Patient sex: M
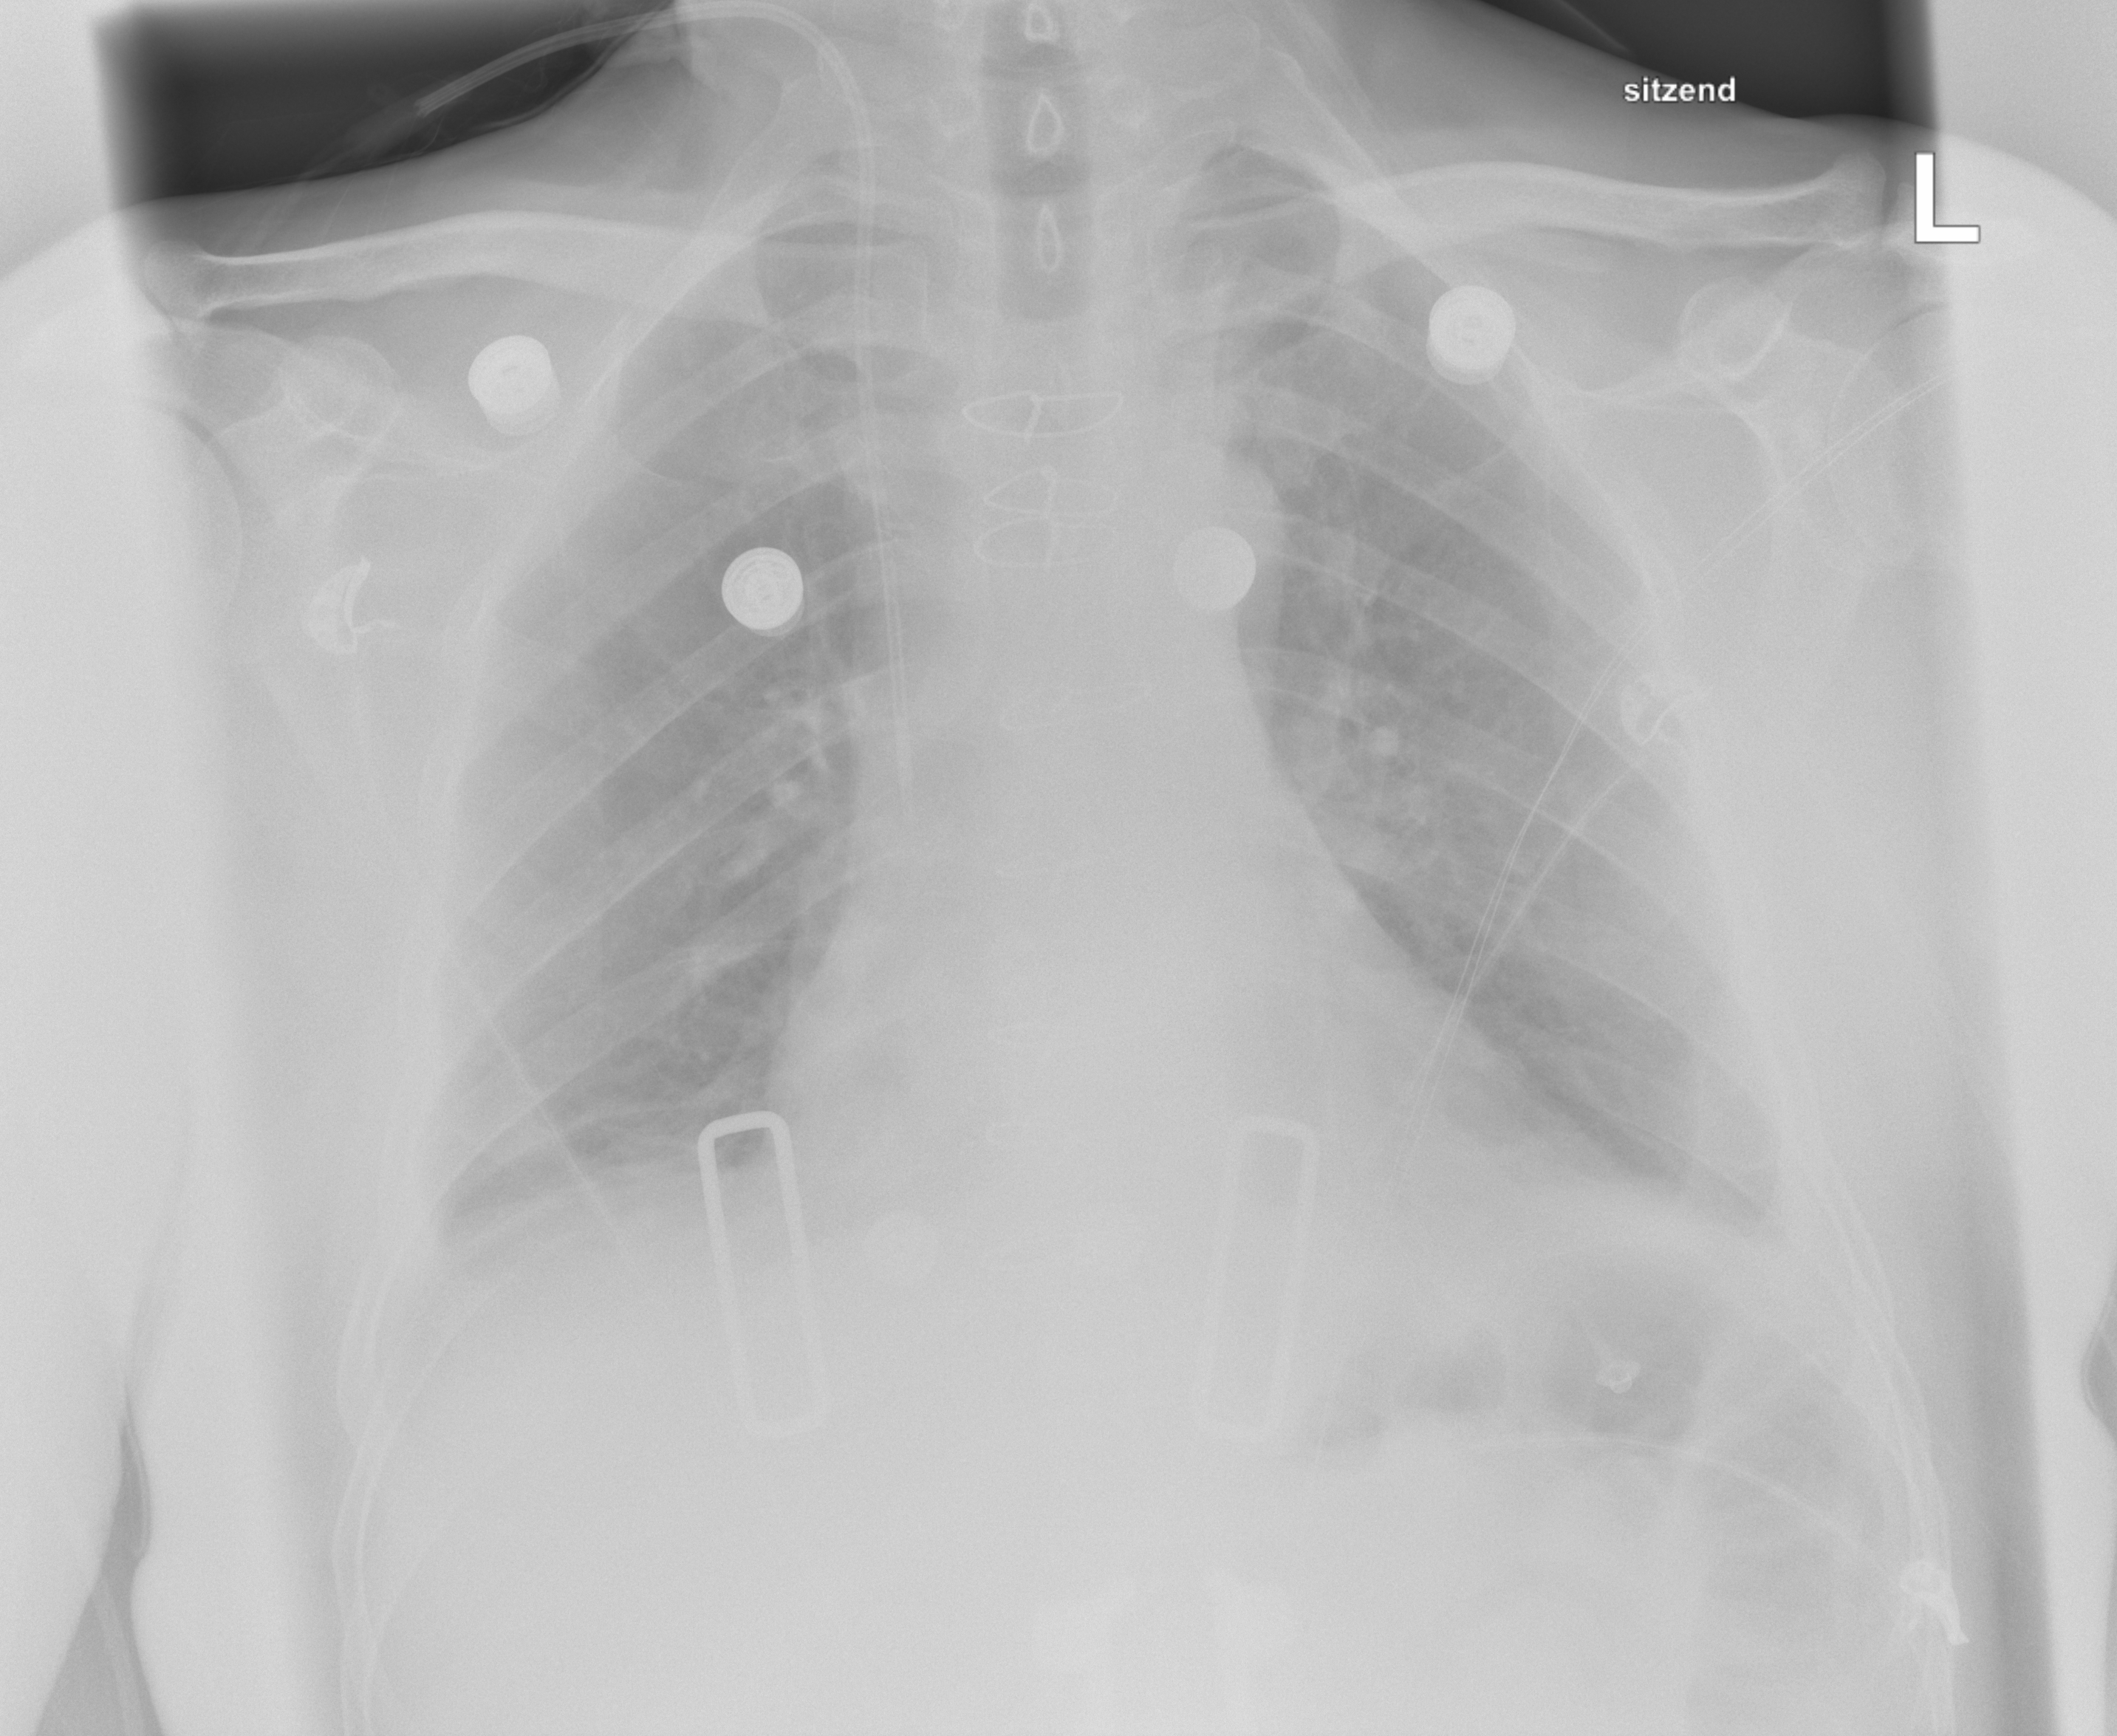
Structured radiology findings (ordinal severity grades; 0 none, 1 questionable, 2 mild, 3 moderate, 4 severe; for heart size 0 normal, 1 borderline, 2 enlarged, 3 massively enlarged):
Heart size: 2
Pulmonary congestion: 1
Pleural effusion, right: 2
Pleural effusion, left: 2
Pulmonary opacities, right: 0
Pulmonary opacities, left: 0
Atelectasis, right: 2
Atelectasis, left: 2